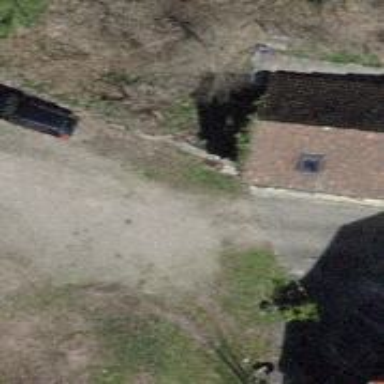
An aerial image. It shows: Driveway made of paving stones.